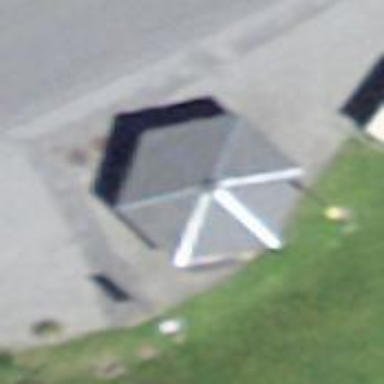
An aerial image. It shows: Hut.